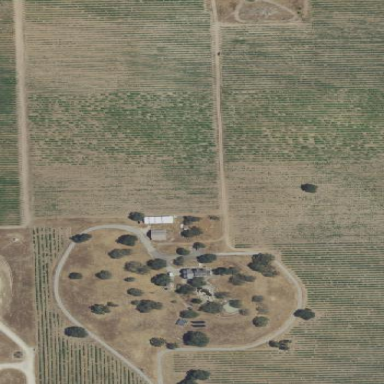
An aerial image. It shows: Vineyard where grapes are grown.